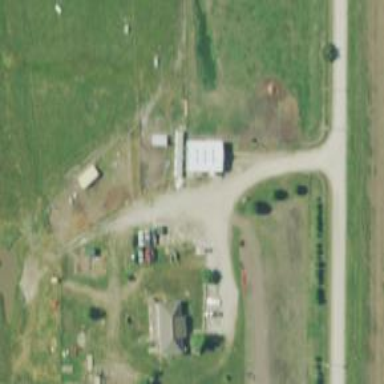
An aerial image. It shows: Driveway.